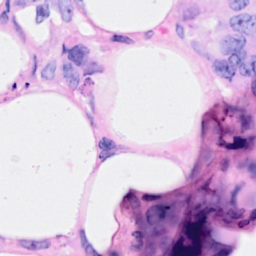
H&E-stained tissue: Breast